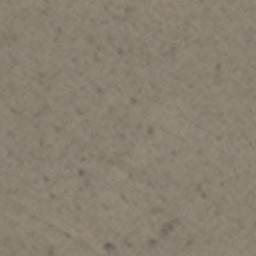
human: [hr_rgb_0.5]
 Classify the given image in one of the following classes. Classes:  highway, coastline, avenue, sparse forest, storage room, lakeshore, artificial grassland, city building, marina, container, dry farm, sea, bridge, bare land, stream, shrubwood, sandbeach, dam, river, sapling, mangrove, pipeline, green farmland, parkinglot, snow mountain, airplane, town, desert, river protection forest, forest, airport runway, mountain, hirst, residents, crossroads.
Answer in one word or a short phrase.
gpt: bare land